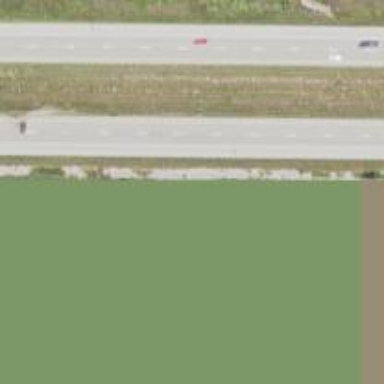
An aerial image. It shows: Asphalt motorway.